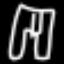
Label: pants